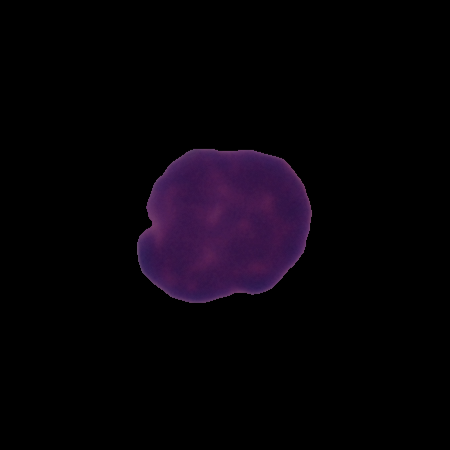
Label: healthy